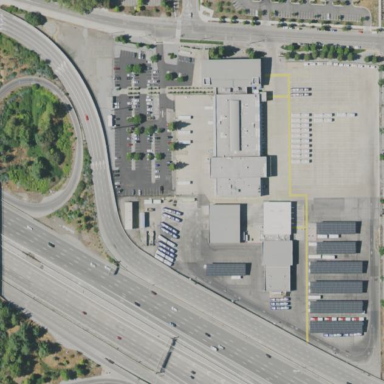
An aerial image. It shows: Industrial area designated as bus depot.